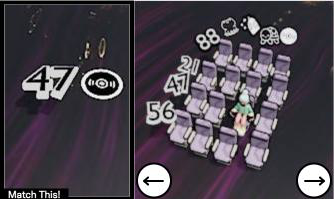
Task: seats
Answer: no